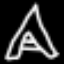
Label: The Eiffel Tower